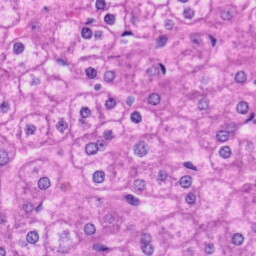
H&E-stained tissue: Liver